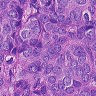
Metastatic tissue present: yes